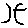
Label: tree